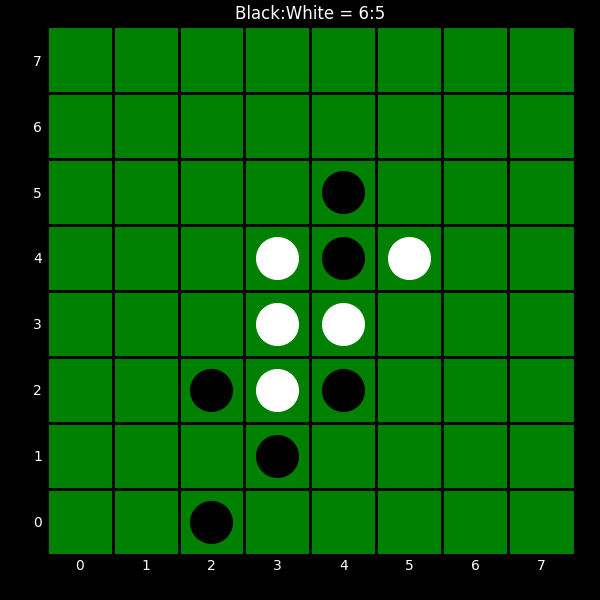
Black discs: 6
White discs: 5